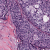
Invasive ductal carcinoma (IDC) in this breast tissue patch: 0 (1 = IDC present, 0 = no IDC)